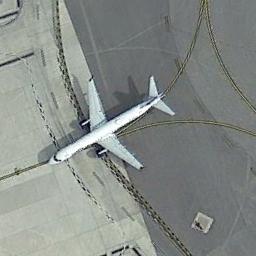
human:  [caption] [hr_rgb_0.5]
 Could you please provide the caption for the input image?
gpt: A plane parked on some yellow lines of the open area .

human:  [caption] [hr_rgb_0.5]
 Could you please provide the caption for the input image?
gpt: An airplane was parked  in the marked space on the airport .

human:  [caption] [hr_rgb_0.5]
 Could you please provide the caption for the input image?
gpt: An aircraft docked at the junction of several indication lines .

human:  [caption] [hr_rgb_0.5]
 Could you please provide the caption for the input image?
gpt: One plane is on a different ground .

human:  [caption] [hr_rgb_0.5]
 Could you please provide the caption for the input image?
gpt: There is a white plane on the runway .